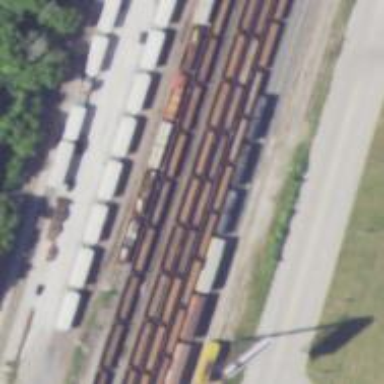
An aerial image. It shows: Railway yard.